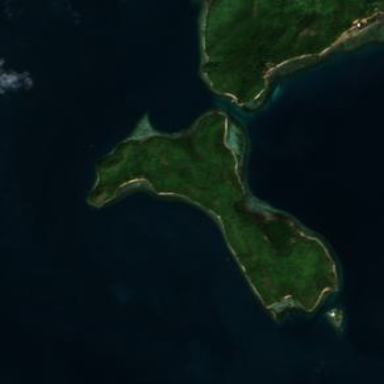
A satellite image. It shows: Island with natural coastline.